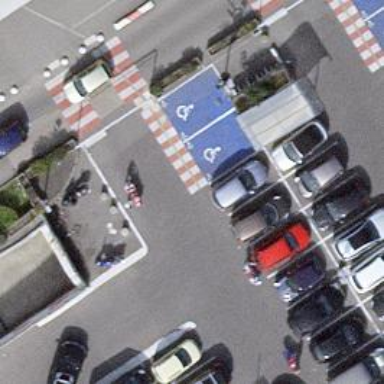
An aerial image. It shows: Asphalt parking aisle road.